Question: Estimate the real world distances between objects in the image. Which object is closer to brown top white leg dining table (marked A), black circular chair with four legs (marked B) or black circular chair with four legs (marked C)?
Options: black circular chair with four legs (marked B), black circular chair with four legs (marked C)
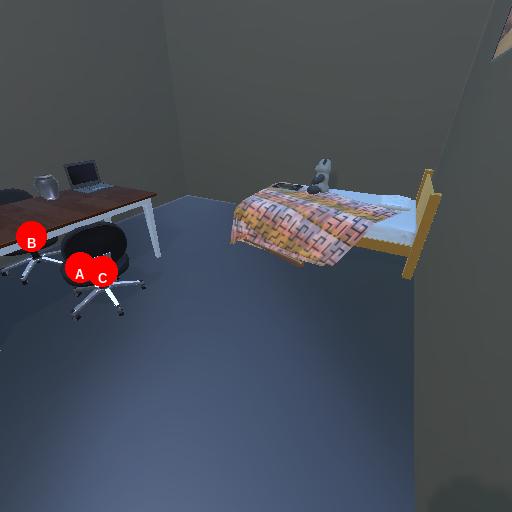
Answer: black circular chair with four legs (marked B)